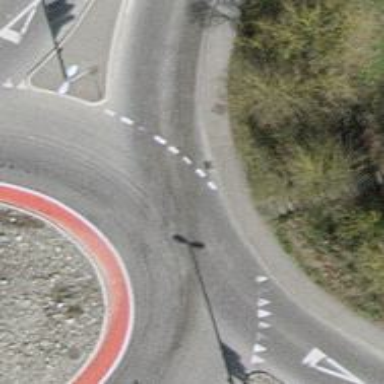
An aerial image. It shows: Secondary road with asphalt surface leading to roundabout junction.